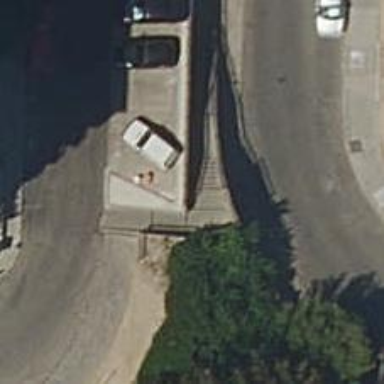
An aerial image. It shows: Wall barrier.